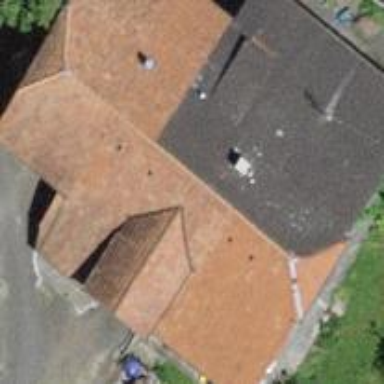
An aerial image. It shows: Farm building.